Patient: sex F, age 62
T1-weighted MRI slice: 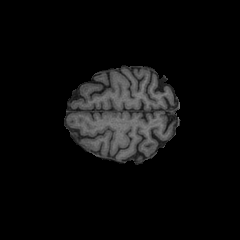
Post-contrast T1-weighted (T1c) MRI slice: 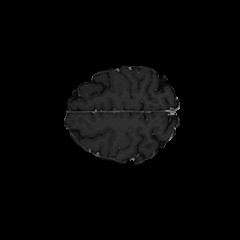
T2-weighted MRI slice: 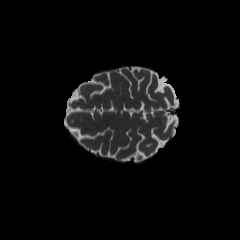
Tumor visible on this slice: no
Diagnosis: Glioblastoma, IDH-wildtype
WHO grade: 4